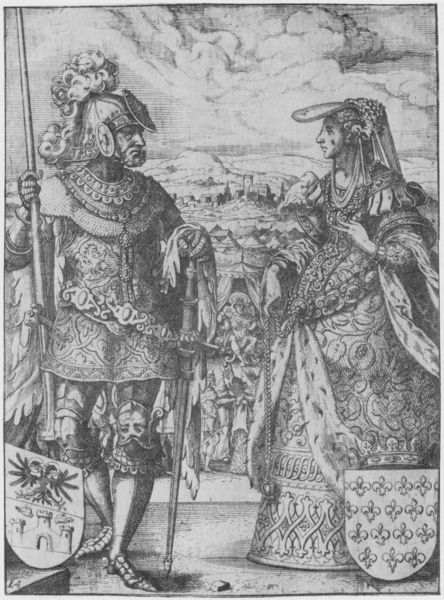
Titel: Bildnis von Otto, Markgraf von Antwerpen
Künstler: Jost Amman
Institution: (Seriendruck)
Schlagwörter: adler, feder, hand, himmel, mann, weiß, wolken, landschaft, menschen, stadt, frau, frisur, hut, kleid, nase, schmuck, schwarz, zeichnung, dame, gürtel, schleier, gespräch, muster, bart, federn, hermelin, pelz, bildnis, porträt, hügel, natur, kostüm, adel, paar, renaissance, federbusch, kopfbedeckung, schuhe, berge, kette, grafik, graphik, weis, krieg, schlacht, kaiser, könig, lanze, streng, robe, halskette, doppelportrait, schild, burg, druck, schwarz weiss, stich, schilder, schwert, waffen, helm, stiefel, herrscher, fräulein, lilie, ritter, rüstung, römer, wappen, harnisch, lanfschaft, krieger, begegnung, edeldame, hochzeit, königin, speer, lilien, kupferstich, familien, kaiserin, heirat, vermählung, edelfrau, stadz, aufgeklappte landschaft, mann4, schleierhut, serienblatt, hintergurnd, adek, helfm, adelsfamilien